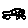
Label: car